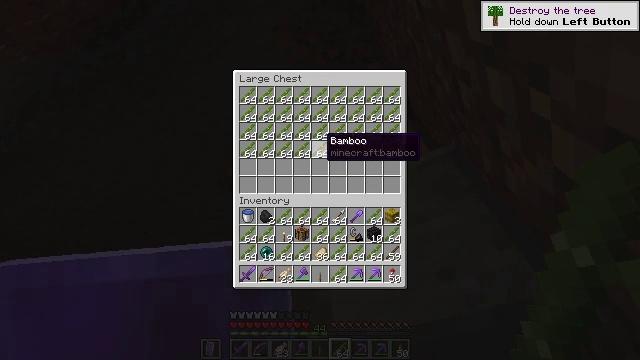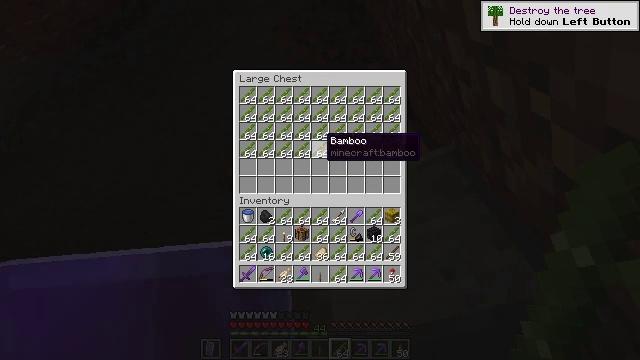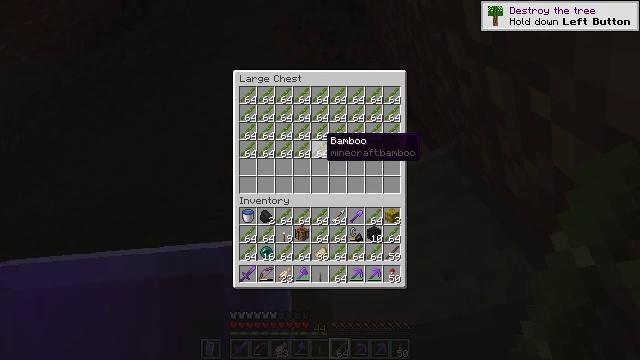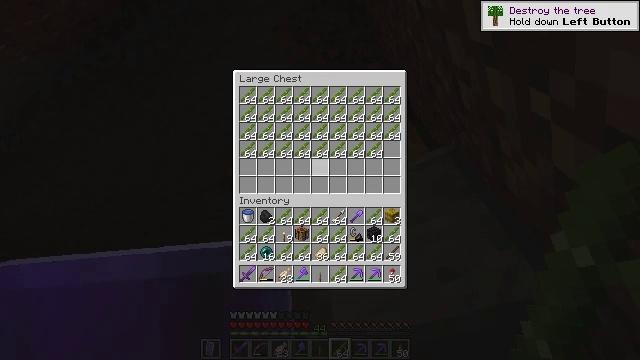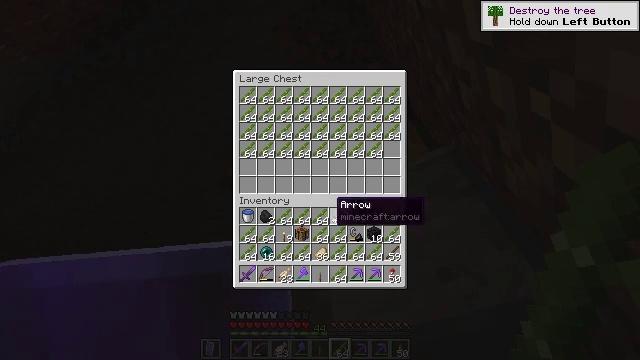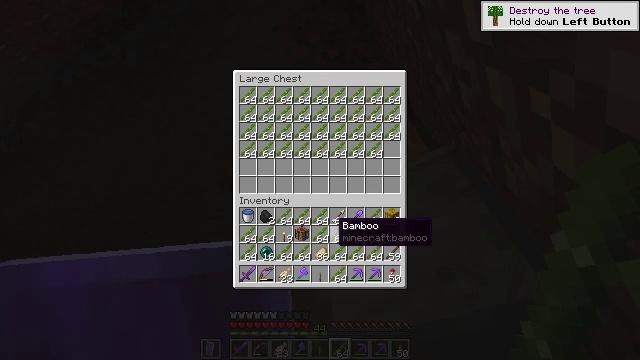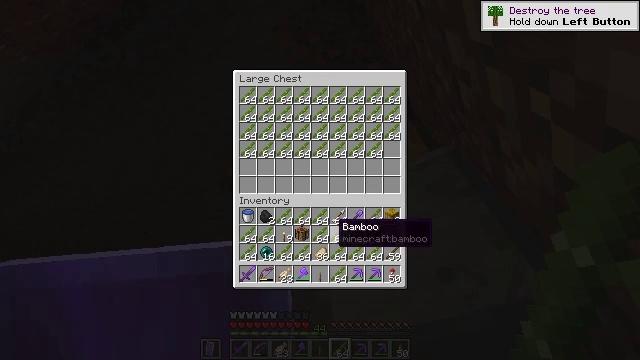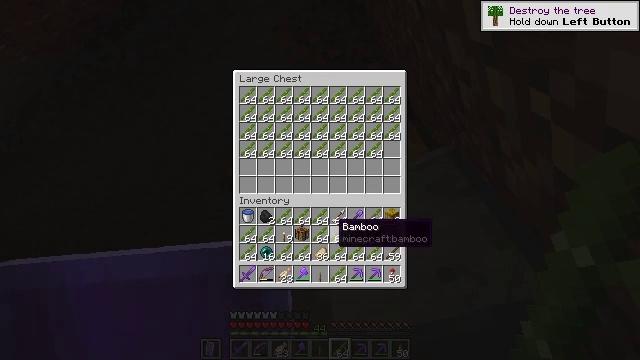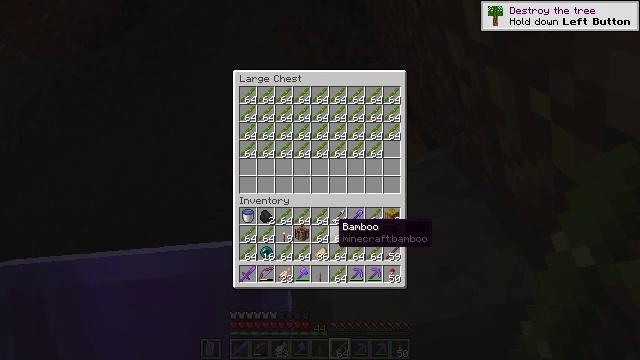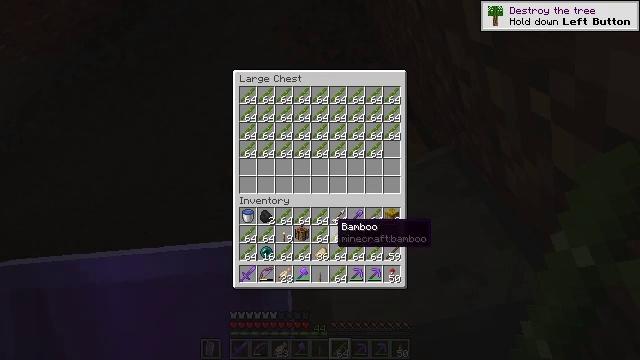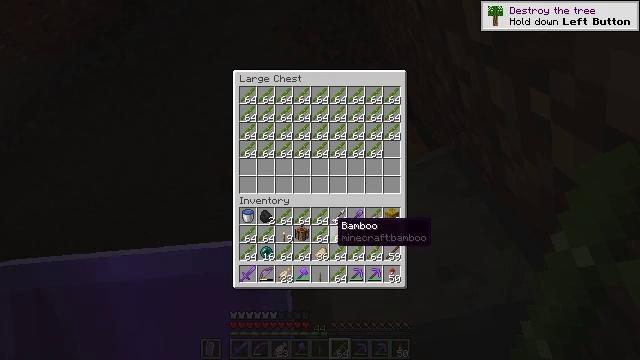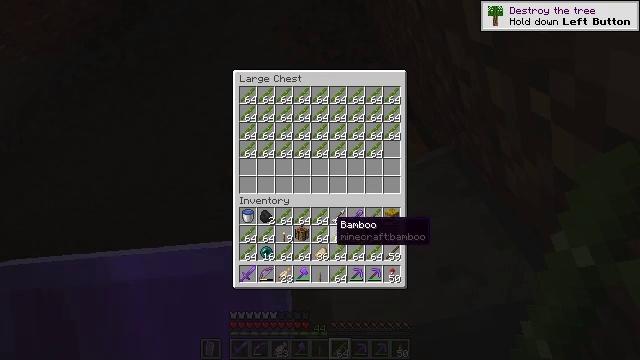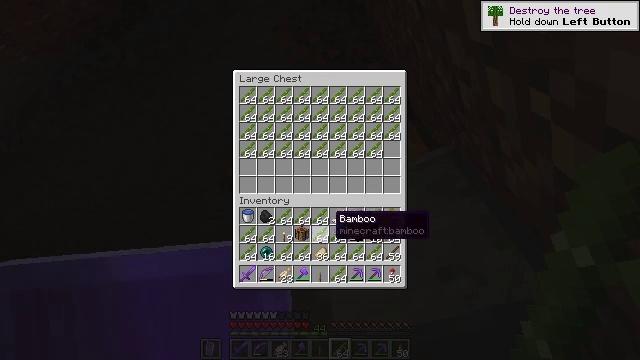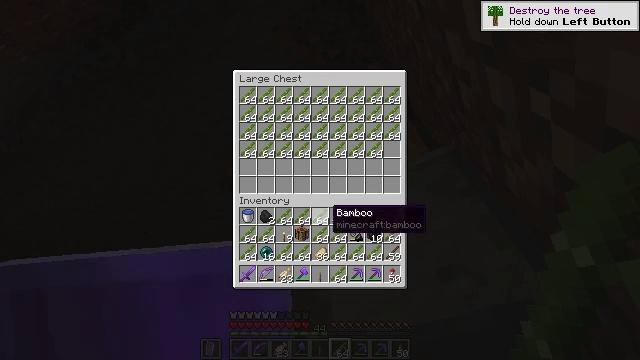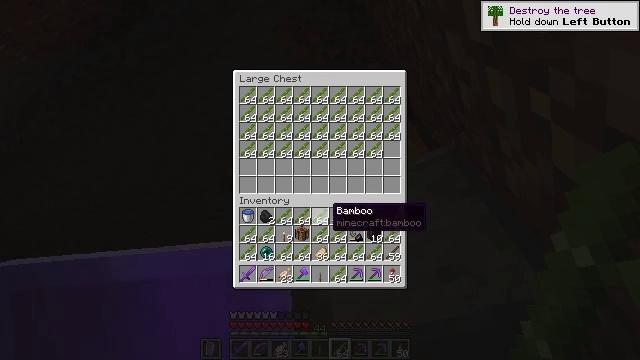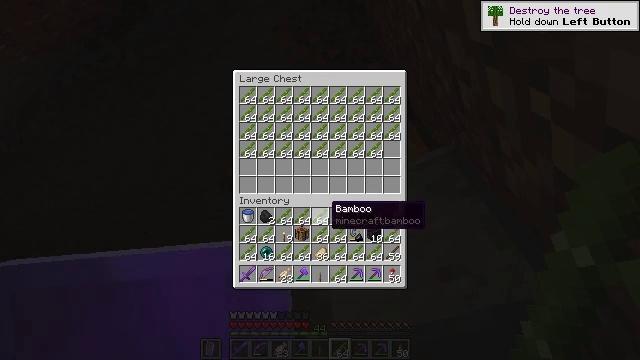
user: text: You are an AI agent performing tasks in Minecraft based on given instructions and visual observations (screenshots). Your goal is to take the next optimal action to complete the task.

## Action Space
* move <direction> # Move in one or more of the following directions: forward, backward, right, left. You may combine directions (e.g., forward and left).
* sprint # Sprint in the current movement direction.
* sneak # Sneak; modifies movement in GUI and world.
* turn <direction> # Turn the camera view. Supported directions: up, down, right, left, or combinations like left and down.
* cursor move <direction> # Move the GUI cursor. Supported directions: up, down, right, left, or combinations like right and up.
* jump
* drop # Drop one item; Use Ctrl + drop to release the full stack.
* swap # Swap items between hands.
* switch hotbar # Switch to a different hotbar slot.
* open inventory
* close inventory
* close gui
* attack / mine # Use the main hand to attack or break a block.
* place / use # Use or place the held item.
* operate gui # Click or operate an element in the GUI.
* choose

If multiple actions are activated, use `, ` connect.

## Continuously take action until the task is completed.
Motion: motion action
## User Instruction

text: Pick up the lime shulker box from the ground.
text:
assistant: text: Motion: no_op
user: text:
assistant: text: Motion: no_op
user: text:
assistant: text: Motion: turn down
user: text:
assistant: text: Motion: turn right and down
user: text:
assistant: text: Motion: turn down
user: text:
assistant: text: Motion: no_op
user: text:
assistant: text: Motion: no_op
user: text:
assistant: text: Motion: no_op
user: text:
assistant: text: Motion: no_op
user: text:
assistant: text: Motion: no_op
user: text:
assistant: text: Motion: no_op
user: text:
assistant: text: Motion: no_op
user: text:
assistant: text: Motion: no_op
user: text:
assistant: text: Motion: no_op
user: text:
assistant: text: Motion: no_op
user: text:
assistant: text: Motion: no_op
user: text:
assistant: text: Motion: attack / mine
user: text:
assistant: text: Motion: attack / mine
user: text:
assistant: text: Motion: attack / mine
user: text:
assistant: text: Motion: no_op
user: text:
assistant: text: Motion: no_op
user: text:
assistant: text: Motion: sneak
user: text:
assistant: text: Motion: sneak
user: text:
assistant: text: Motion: sneak
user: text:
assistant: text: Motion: sneak
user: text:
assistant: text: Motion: sneak
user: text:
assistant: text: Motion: sneak
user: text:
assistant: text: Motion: sneak, attack / mine
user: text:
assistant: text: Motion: sneak, attack / mine
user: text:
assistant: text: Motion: sneak, attack / mine